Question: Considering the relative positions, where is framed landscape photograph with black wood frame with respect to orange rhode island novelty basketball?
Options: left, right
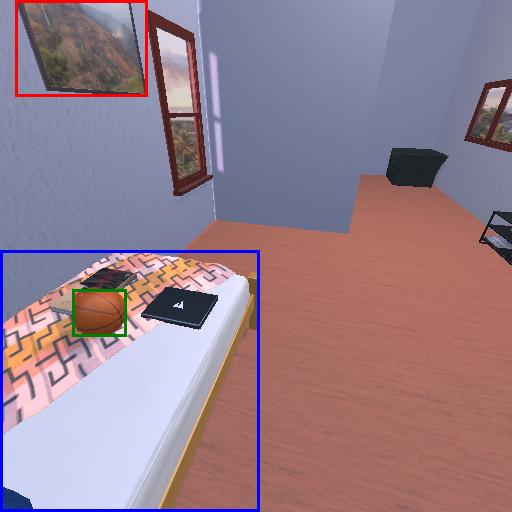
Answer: left